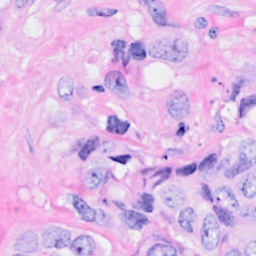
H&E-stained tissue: Breast